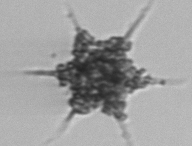
Label: Dictyocha